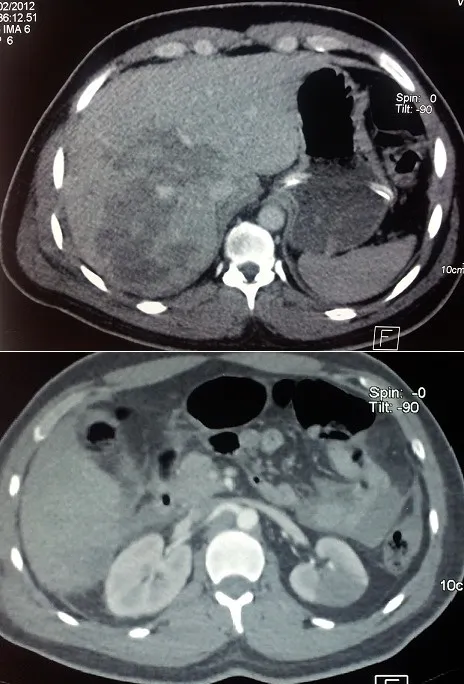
Abdominal CT scan revealed multiple liver and kidney contusions.
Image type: radiology (ct)